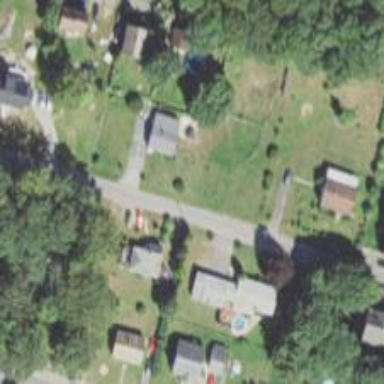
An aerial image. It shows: Residential driveway.